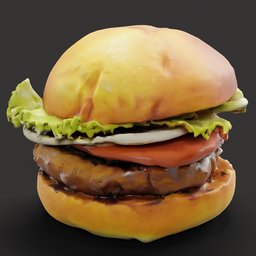
Label: nature